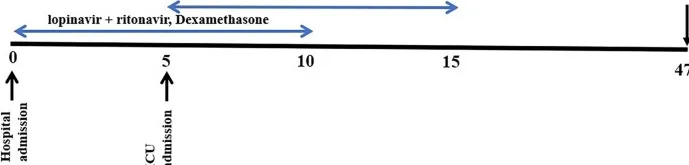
Treatment initiation time.
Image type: chart (chart)